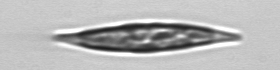
Label: Pleurosigma